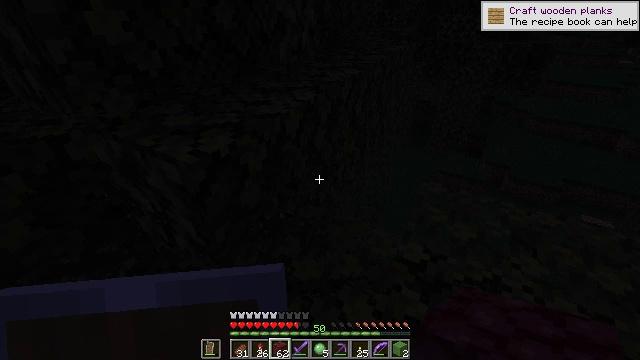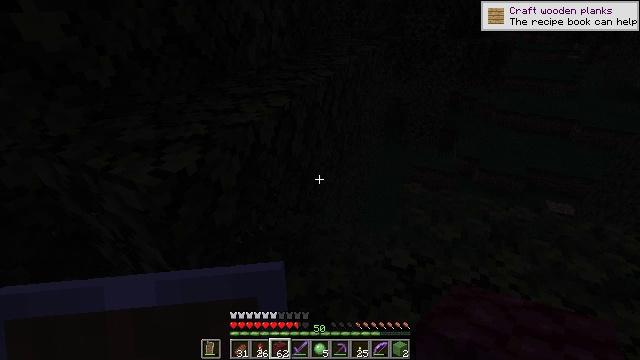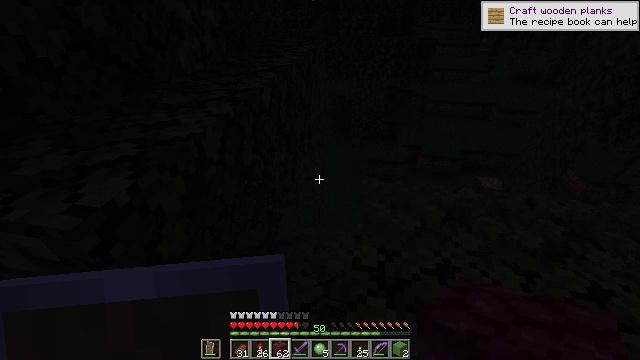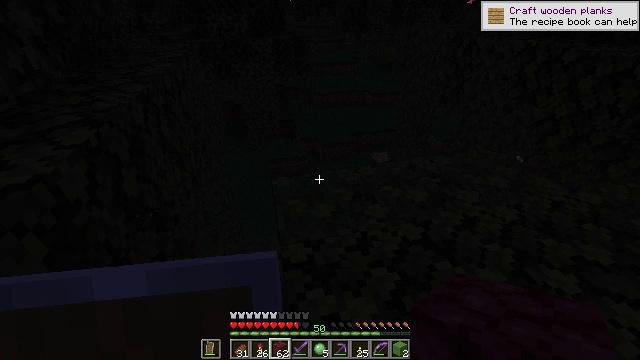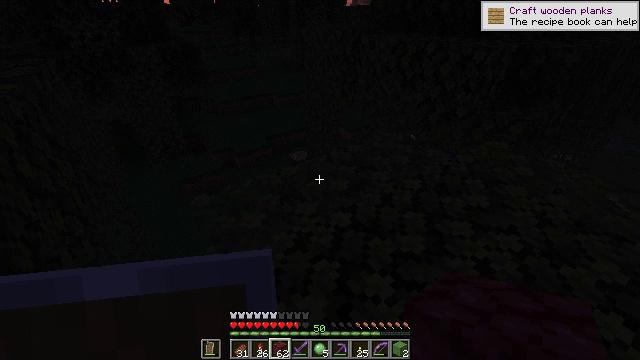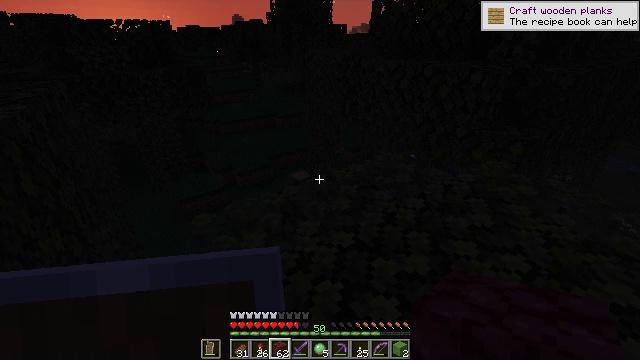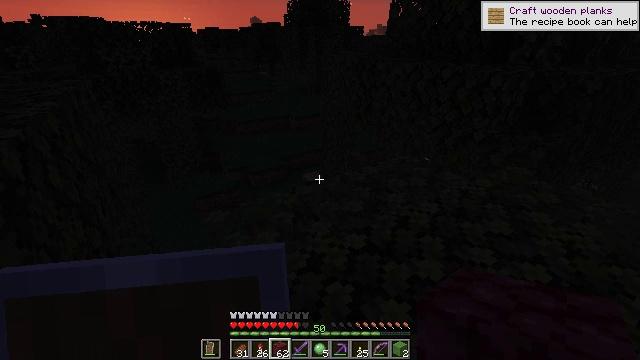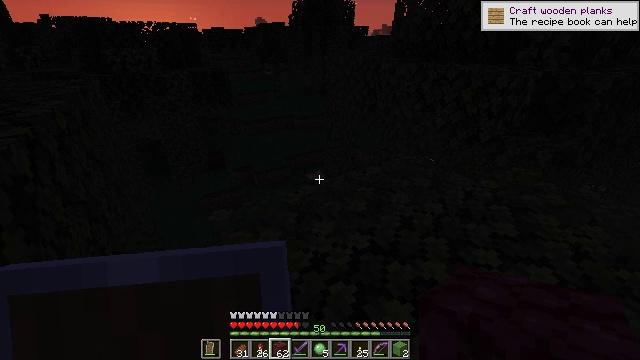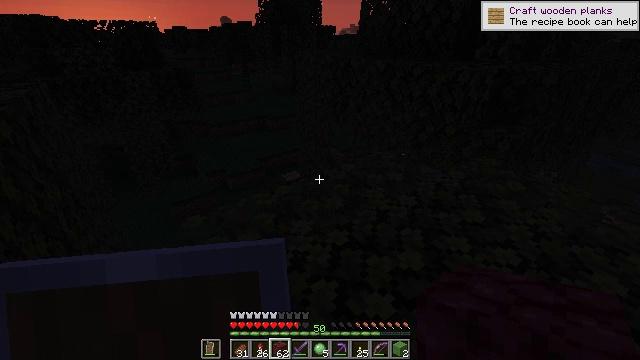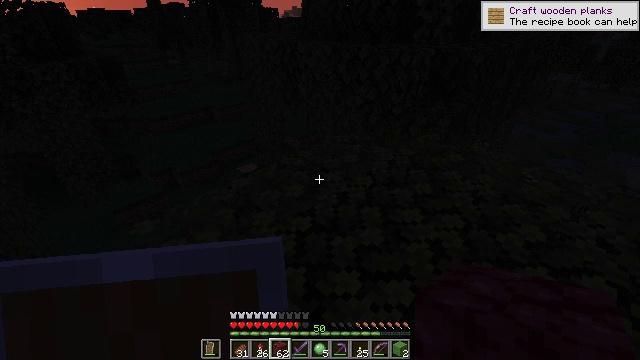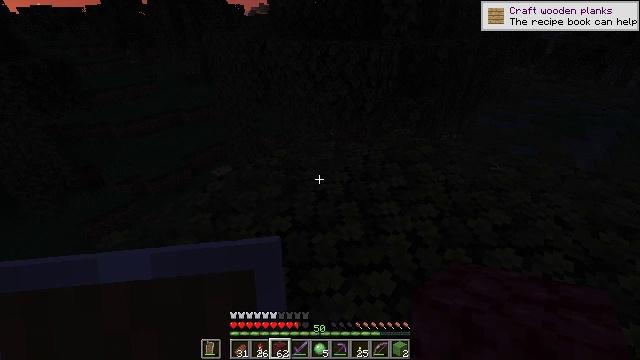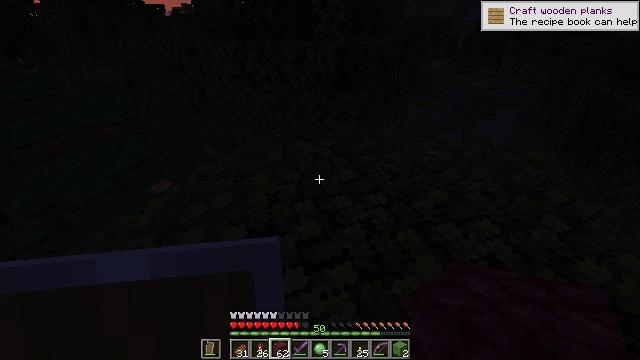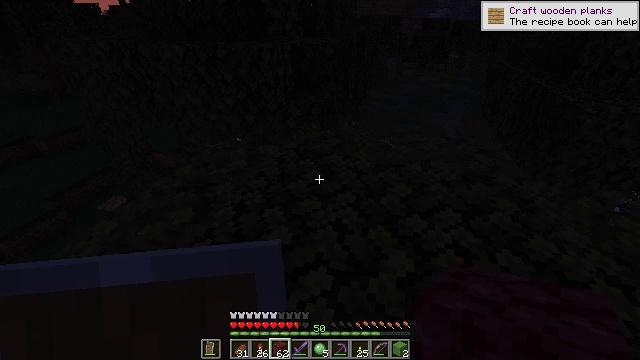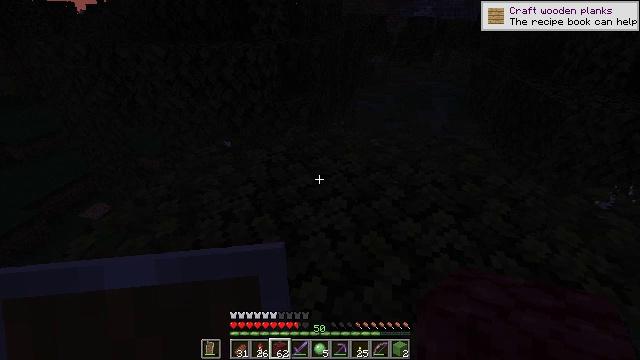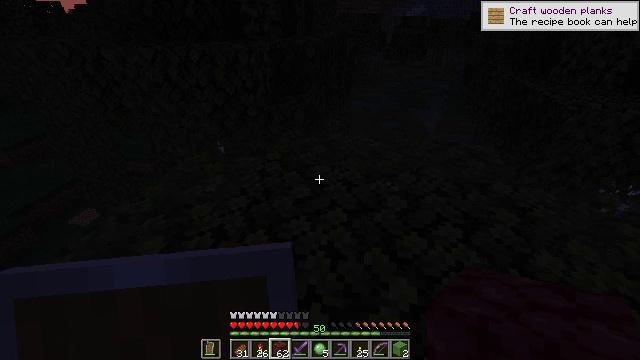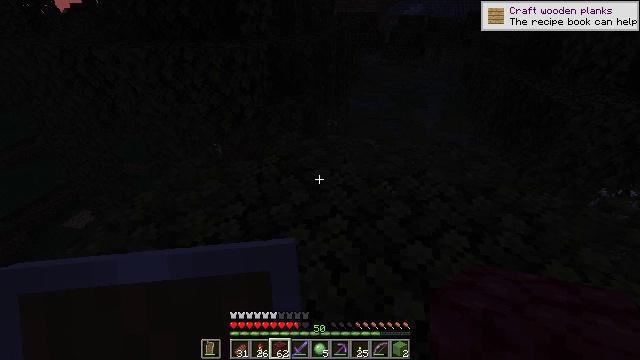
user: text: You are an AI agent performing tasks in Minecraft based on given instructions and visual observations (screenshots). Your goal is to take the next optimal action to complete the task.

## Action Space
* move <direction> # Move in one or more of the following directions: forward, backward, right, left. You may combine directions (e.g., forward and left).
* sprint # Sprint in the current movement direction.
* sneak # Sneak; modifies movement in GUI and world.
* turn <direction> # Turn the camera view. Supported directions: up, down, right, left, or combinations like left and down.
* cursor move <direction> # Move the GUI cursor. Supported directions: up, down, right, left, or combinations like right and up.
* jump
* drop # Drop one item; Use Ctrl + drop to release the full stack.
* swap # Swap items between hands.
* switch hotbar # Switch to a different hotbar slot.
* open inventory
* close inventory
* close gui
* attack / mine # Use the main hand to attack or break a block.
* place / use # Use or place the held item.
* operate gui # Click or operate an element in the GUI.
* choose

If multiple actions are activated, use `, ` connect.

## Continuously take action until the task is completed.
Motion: motion action
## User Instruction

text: Hunt a slime.
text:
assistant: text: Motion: turn right
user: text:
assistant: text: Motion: turn right
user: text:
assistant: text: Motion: turn right
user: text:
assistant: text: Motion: turn right
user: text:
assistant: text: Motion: turn up
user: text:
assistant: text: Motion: turn left
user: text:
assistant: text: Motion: no_op
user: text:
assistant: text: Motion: turn right
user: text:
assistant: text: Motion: turn right and down
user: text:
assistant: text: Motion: turn right
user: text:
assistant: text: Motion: turn right
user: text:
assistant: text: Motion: move forward, turn right
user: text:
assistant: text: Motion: move forward, turn right
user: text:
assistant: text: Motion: move forward, turn right
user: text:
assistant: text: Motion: move forward
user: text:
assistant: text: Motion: move forward
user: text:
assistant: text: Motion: move forward
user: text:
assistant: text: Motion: move forward
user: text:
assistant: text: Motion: no_op
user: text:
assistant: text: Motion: no_op
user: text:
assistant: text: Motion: no_op
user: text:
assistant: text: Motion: no_op
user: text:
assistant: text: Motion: no_op
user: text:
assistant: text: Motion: no_op
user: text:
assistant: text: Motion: no_op
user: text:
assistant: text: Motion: no_op
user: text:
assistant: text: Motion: no_op
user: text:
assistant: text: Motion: no_op
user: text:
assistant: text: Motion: no_op
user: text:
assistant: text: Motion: no_op